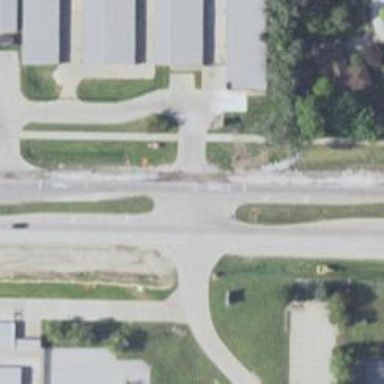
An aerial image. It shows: Uncontrolled zebra crossing on cycleway.